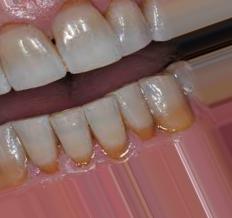
Condition: Tooth Discoloration